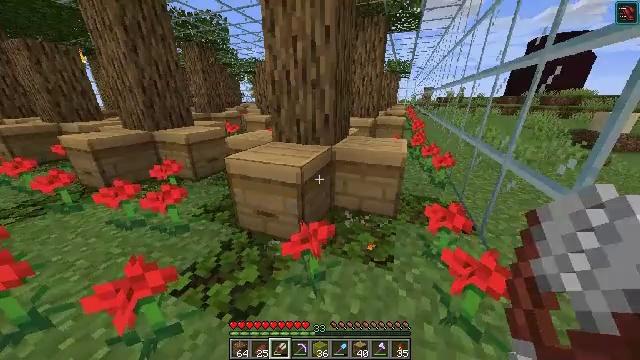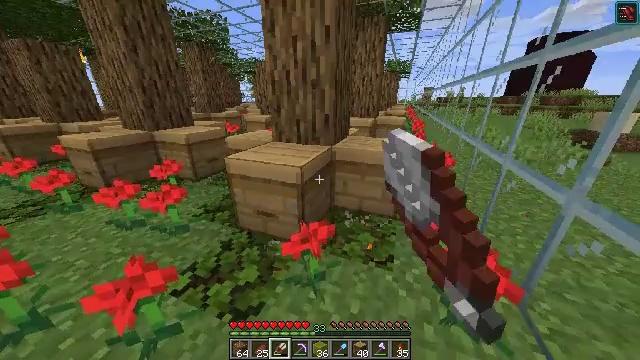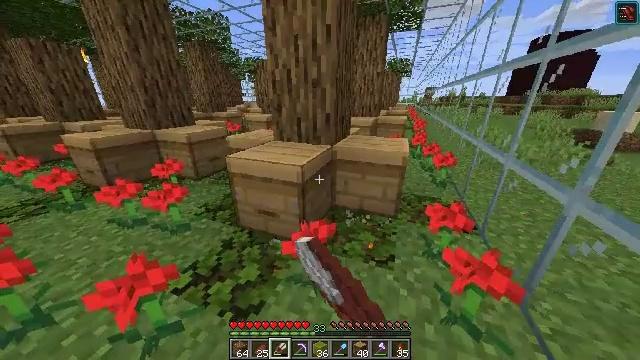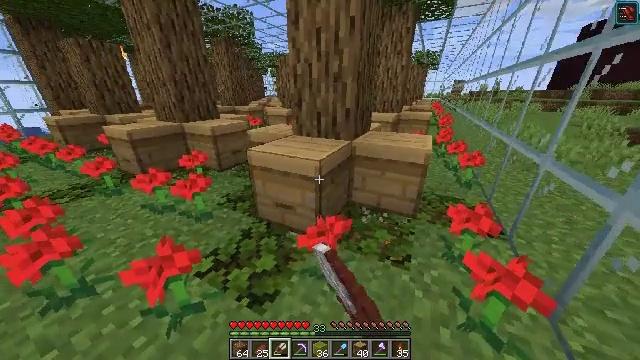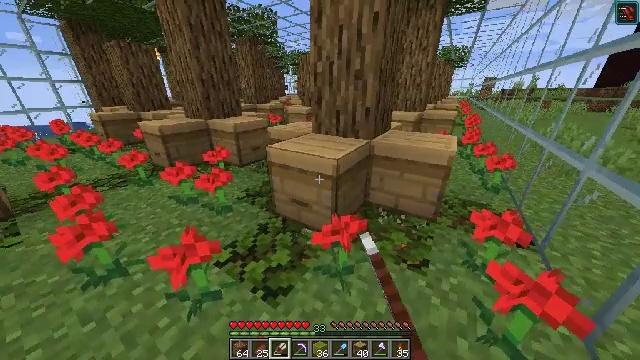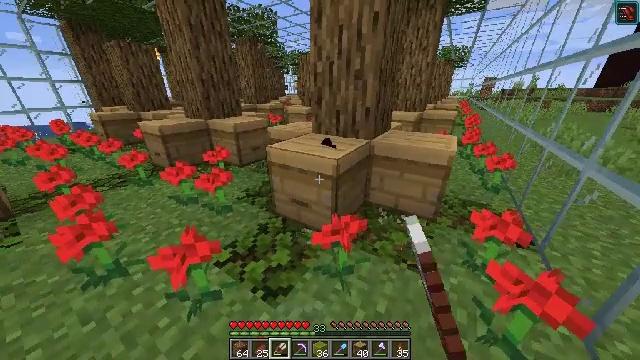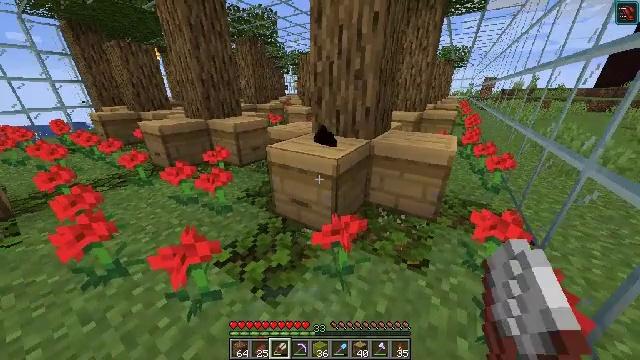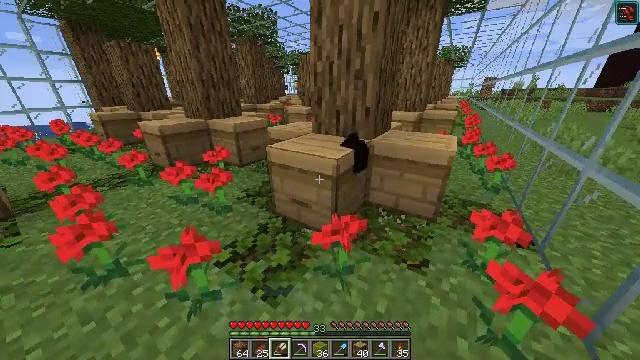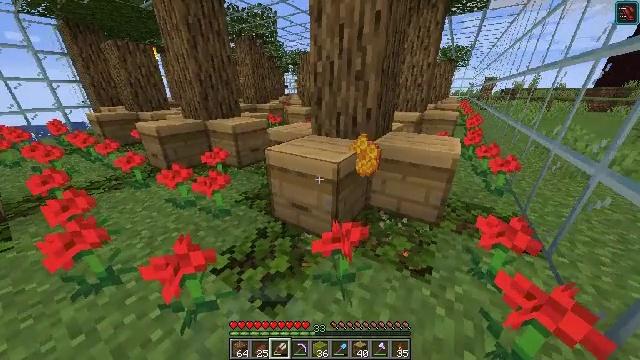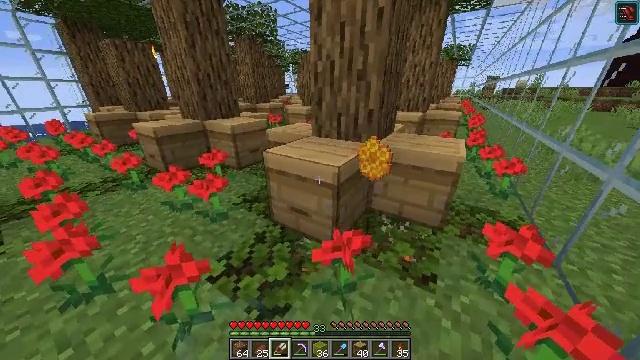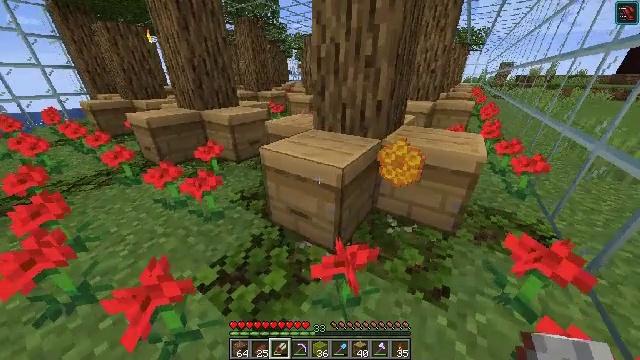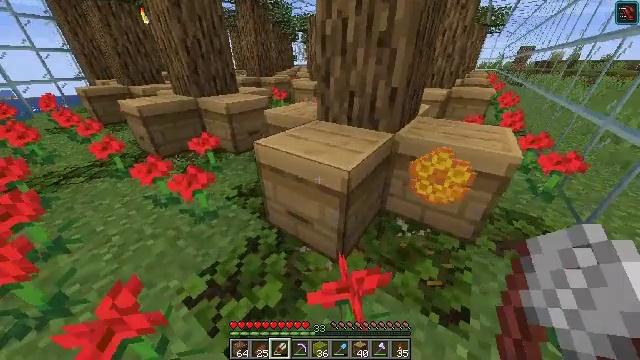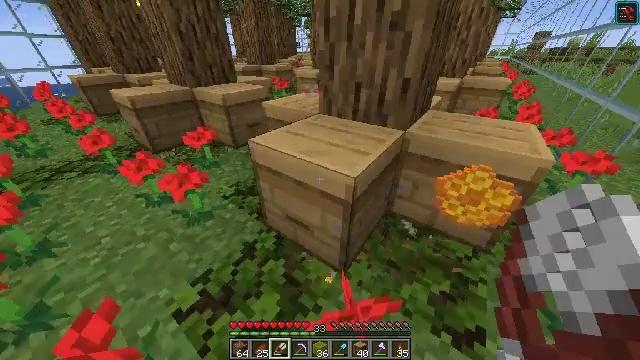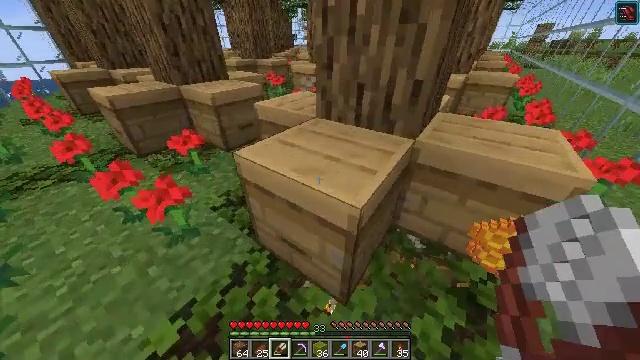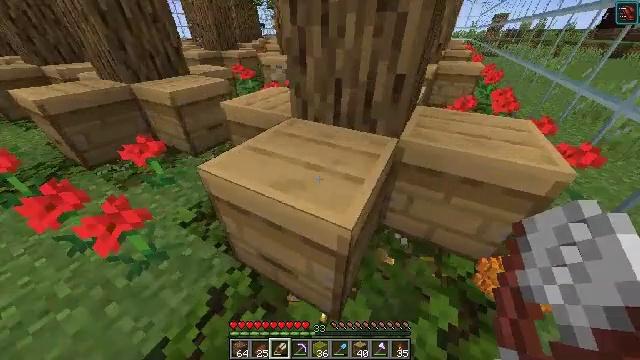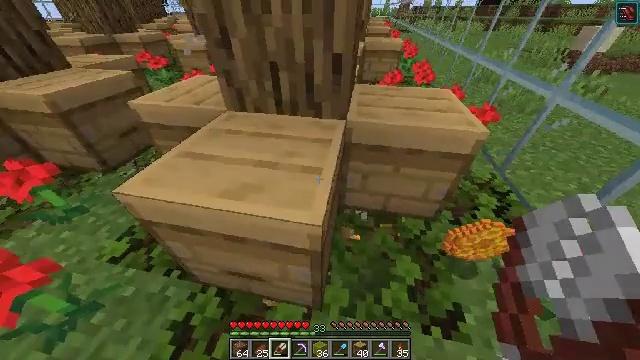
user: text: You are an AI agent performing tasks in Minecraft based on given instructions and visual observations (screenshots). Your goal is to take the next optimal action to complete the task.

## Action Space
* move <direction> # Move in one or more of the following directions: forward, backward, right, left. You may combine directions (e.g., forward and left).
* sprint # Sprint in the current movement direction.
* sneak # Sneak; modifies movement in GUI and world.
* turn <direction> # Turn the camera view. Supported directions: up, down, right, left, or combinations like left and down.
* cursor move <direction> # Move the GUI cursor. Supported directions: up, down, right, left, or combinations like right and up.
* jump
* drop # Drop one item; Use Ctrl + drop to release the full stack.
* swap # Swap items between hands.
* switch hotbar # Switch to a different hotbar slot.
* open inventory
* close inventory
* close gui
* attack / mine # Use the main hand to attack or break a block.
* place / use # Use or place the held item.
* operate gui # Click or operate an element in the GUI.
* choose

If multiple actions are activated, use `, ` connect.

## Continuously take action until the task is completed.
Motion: motion action
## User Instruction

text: Use 4 honeycombs to craft a honeycomb block.
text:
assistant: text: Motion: attack / mine and use / place
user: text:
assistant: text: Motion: attack / mine and use / place
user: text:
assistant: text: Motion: turn left and down, attack / mine
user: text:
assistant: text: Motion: turn left, attack / mine
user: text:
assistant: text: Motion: attack / mine
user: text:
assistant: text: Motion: attack / mine
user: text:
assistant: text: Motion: attack / mine
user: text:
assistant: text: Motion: move forward, attack / mine
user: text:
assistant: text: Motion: move forward, attack / mine
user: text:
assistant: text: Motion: move forward, turn left and down, attack / mine
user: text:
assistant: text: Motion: move forward, turn left and down, attack / mine
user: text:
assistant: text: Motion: move forward, turn down, attack / mine
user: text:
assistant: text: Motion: turn down, attack / mine
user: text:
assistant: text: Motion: turn right and down, attack / mine
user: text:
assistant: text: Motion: turn right and down, attack / mine
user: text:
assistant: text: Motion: turn right and down, attack / mine
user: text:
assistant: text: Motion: move right, turn right, attack / mine
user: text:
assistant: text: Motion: move right, attack / mine
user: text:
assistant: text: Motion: move forward and move right, turn right, attack / mine
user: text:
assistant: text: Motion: move forward and move right, turn right and up, attack / mine
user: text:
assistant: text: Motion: move forward and move right, turn up, attack / mine
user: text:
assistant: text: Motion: move forward and move right, turn up, attack / mine
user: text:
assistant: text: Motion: move forward, attack / mine
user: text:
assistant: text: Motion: move forward, turn up, attack / mine
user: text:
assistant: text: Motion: move forward, turn up, attack / mine
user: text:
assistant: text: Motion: move forward, turn up, attack / mine
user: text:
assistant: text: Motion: move forward, turn up, attack / mine
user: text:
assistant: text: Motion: move forward, turn left and up, attack / mine
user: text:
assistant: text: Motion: attack / mine
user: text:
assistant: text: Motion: attack / mine